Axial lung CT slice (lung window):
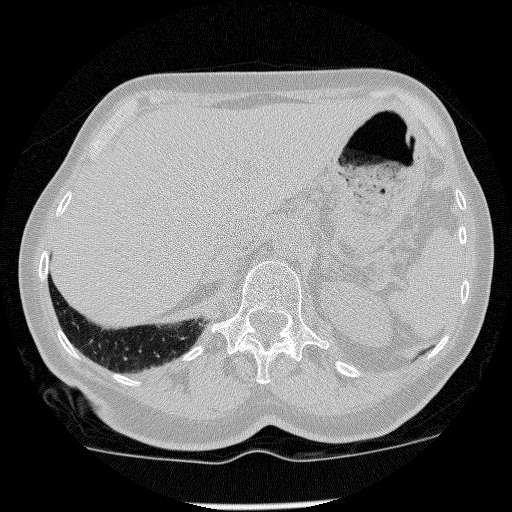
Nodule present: no